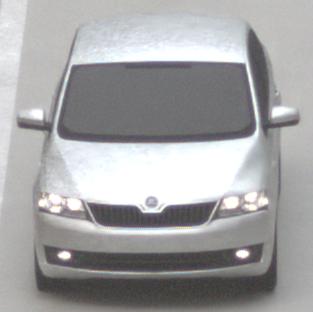
Make: Skoda
Model: Rapid
Detailed model: Rapid 1.2 Active Limousine
Model produced from: 2012/10
Model produced until: 2015/04
Doors: 5
Color: white
Road condition: dry road
Daytime: sunrise or sunset
Contrast: medium contrast